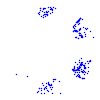
Particle: proton